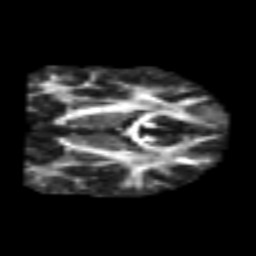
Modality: FA
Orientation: coronal
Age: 25
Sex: male
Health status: healthy